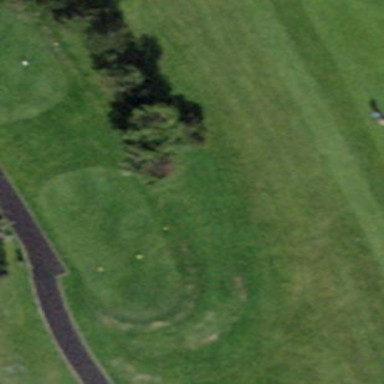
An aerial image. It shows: Golf tee.